Aerial crown-view tile of a tropical tree (Barro Colorado Island, Panama), acquired 20241216:
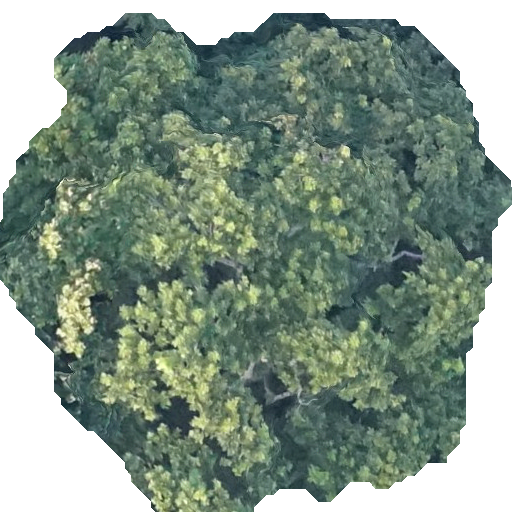
Species: Anacardium excelsum
GBIF accepted scientific name: Anacardium excelsum
Crown area: 289.839 m²